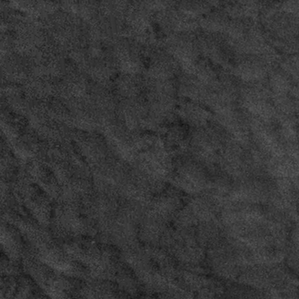
Label: frost